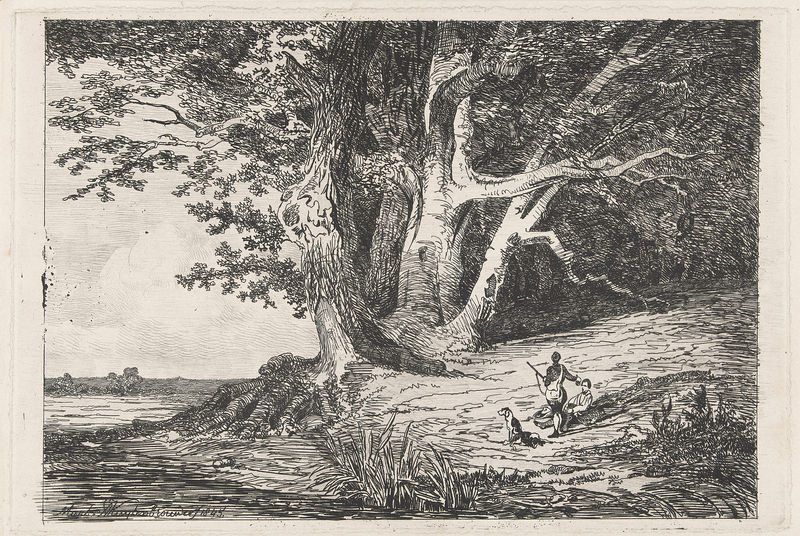
Titel: Twee jagers aan de waterkant
Künstler: Martinus Antonius (jr.) Kuytenbrouwer
Standort: Amsterdam
Institution: Rijksmuseum
Schlagwörter: men, people, white, black, gray, grey, sitting, cloud, clouds, man, sky, tree, field, hill, lake, landscape, nature, shore, water, horizon, trees, child, forest, grass, reeds, river, drawing, paper, black and white, dog, dogs, sketch, birds, roots, city, human, leaves, trunk, pencil, animal, rushes, branches, leaf, resting, shadows, dutch, fishing, bank, humans, branch, reclining, gun, woods, journey, hunter, rifle, trunks, bag, hunting, hunt, bark, waterfront, clearing, line drawing, satchel, traveling, hunters, tree roots, fishing rod, cattails, oak tree, man lying down, huge tree, mangrove, rivebank, 평화롭게 누군가를 기다리고 있어, dogpeople, beaach, veach, nearby